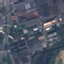
Land use / land cover: Industrial